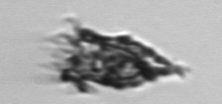
Label: Tintinnopsis